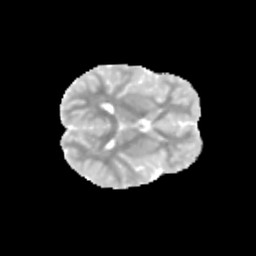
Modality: MD
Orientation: axial
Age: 12
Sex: male
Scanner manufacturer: siemens
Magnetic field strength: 3 T
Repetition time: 3.8 s
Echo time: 0.07 s